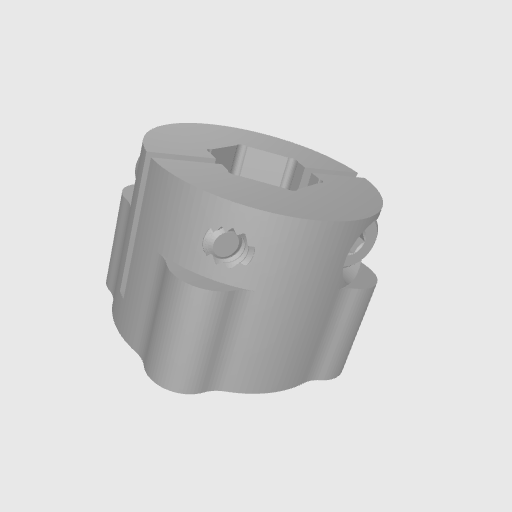
Part: HyperHub12RID